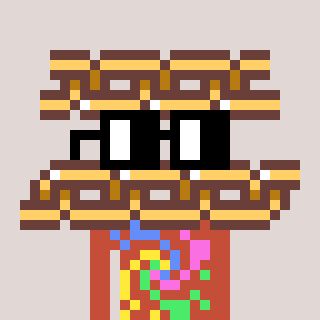
a pixel art character with square black glasses, a chain-shaped head and a rust-colored body on a warm background